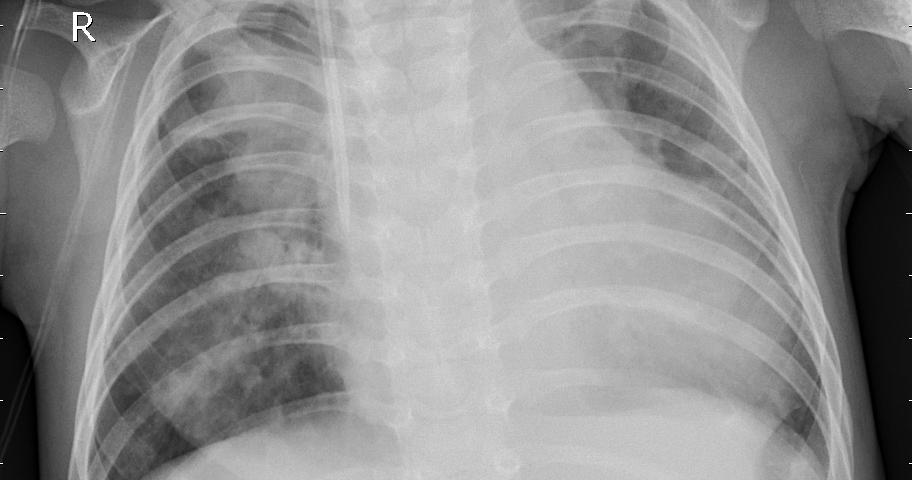
Diagnosis: PNEUMONIA